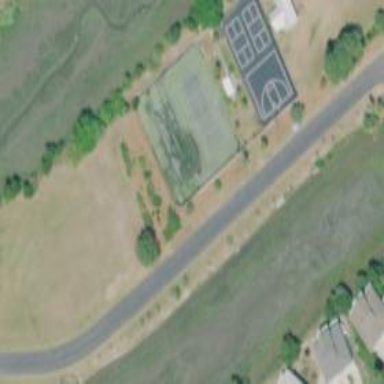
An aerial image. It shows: Tennis court on the leisure land pitch.